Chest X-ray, PA view. Patient: 64 years old, sex M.
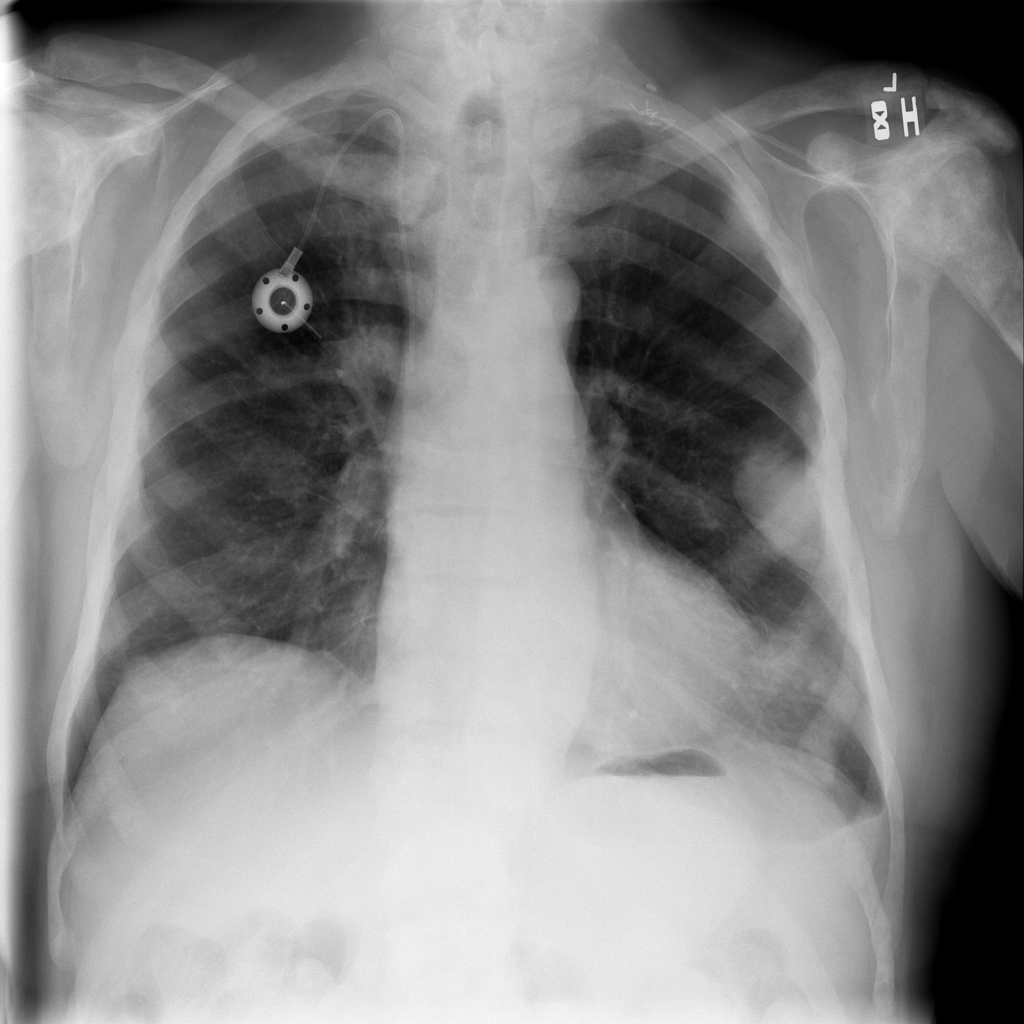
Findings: Effusion